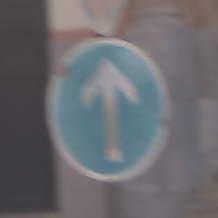
Verkehrszeichen: VorgeschriebeneFahrtrichtungGeradeaus
Zusatzzeichen oben: VorfahrtGewaehren
Umgebung: Outdoor, Urban
Tageszeit: MorningAfternoon
Wetter: PartlyCloudy
Licht: Natural
Jahreszeit: NotSpecified
Kontrast: LowContrast